Question: Hi there I am not sure if i am using the wrong watir syntax or if there is something wrong with my watir. Below if the code that I am writing to go through each row of a table body. Be
'''
e.frame(:name => "content").frame(:name => "main").tbody(:class => "blacklabel").each(){|i|.....}
'''
when i run this code i get a missing error code. Also when i try
e.frame(:name => "content").frame(:name => "main").tbody(:class => "blacklabel").length()
I get a missing method error. Below is the website that i am using.

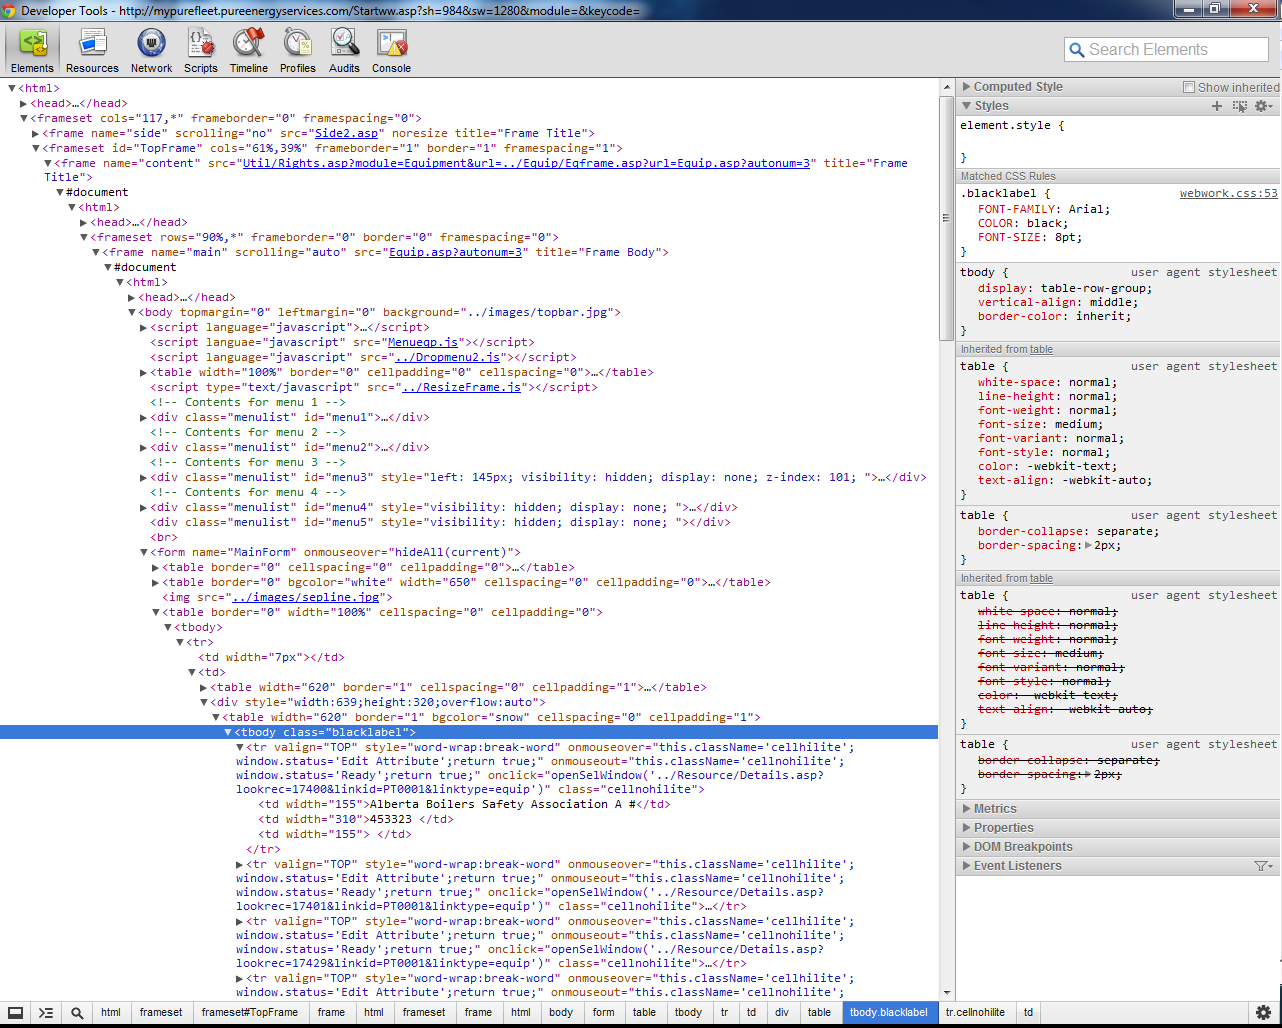
Answer: You want to iterate over the rows collection rather than the table body - ie you need to call 'rows()' before the 'each()'. So you want to do:
'''
my_table = e.frame(:name => "content").frame(:name => "main").tbody(:class => "blacklabel")
my_table.rows.each{|i|.....}
'''
The tbody element uses the TableSection class. The TableSection API can be seen here - <URL>.